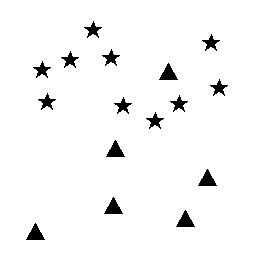
Squares: 0
Triangles: 6
Stars: 10
Total shapes: 16